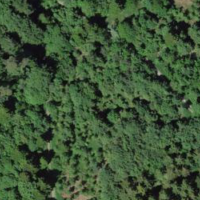
EUNIS habitat code: 45
Species observed at this site:
Fagus sylvatica